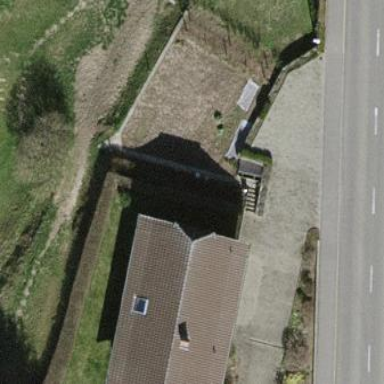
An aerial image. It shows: Detached building.